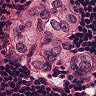
Metastatic tissue present: yes